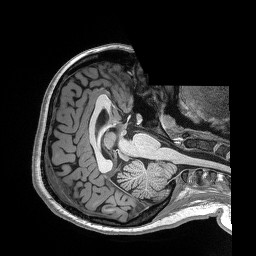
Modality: T1w
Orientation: axial